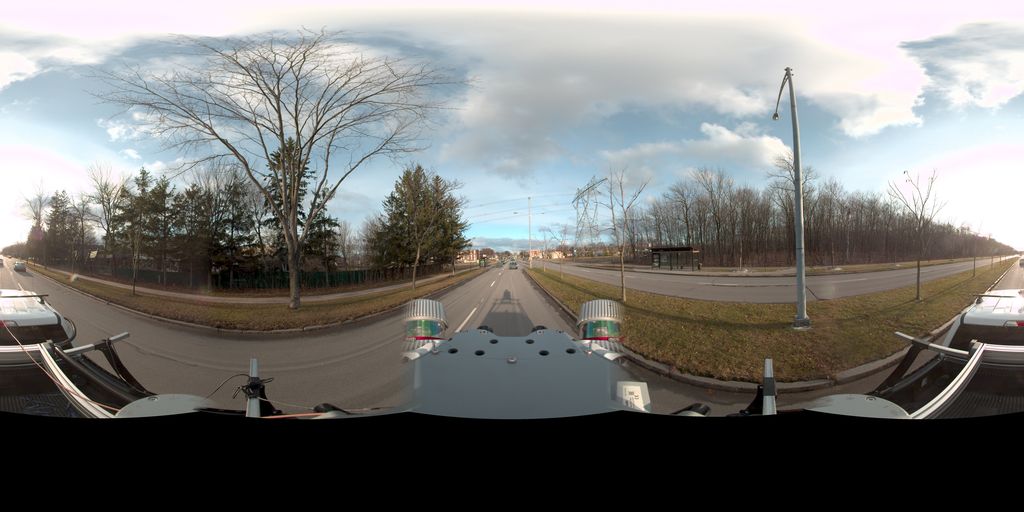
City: quebec_city